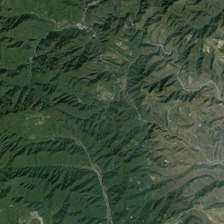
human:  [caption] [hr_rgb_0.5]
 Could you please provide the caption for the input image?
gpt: an area of the mountain with roads is yellow while others are green .

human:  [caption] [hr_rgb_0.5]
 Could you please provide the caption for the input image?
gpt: an area of the mountain with roads is yellow while others are green .

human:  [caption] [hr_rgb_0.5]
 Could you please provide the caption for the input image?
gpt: mountain passes stretch through this mountain range which is half green half bald .

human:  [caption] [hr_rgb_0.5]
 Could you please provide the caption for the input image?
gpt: an area of the mountain with roads is yellow while others are green .

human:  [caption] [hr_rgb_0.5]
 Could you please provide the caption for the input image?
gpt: it is a piece of irregular green mountains .